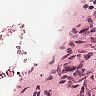
Metastatic tissue present: no